Question: Compiler issues an error that the identifier "func" is undefined:

I don't know why this error occurs because I link the header file, with the declaration of this function. I use Visual Studio 2017 Community.
My code:
'''
#pragma once
class Foo {
friend void func();
};
'''
'''
#include "foo.h"
void func()
{
}
'''
'''
#pragma once
class Bar {
void baz();
};
'''
'''
#include "bar.h"
#include "foo.h"
void Bar::baz()
{
func(); // indentifier "func" is undefined
}
'''
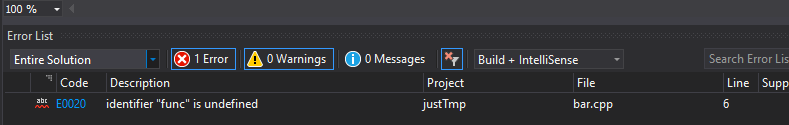
Answer: Declare the function.
'''
void func();
'''
Declaring a function as 'friend' to a class to anything else - the function will only be visible to class Foo. So you should actually declare that function.
To be less confusing: Declaring the of a function is different from declaring its 'friend' to a class.